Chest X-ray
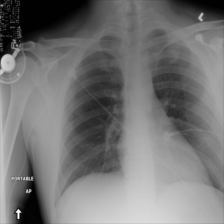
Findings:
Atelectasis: negative
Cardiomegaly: negative
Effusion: negative
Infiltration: negative
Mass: negative
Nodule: negative
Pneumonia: negative
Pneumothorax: negative
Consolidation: negative
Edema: negative
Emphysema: negative
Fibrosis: negative
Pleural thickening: negative
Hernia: negative